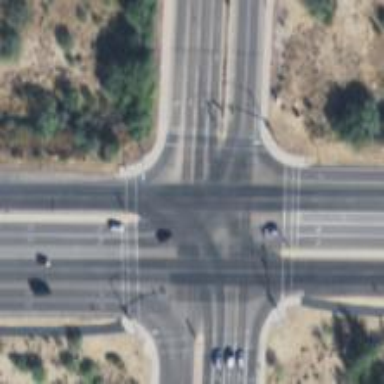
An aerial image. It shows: Marked road crossing.